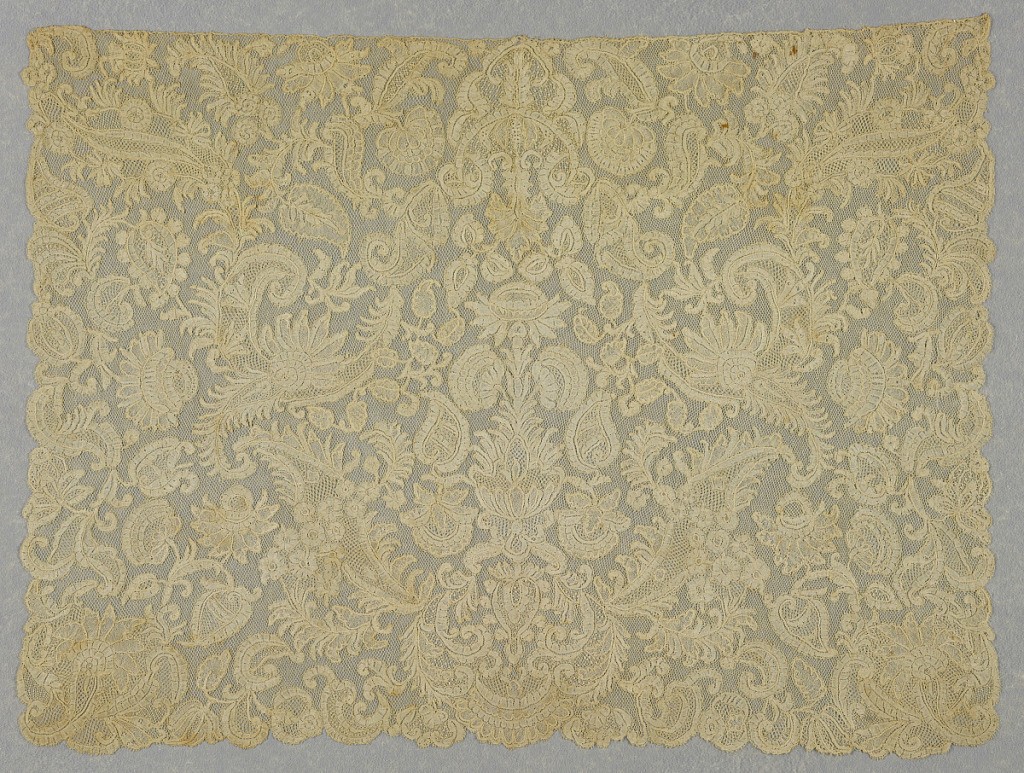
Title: Cravat end
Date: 1700–1750
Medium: linen Technique: bobbin lace, Brussels style
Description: Brussels-style cravat  with a central, urn-shaped motif composed and surrounded by symmetrically arranged floral and foliated forms.